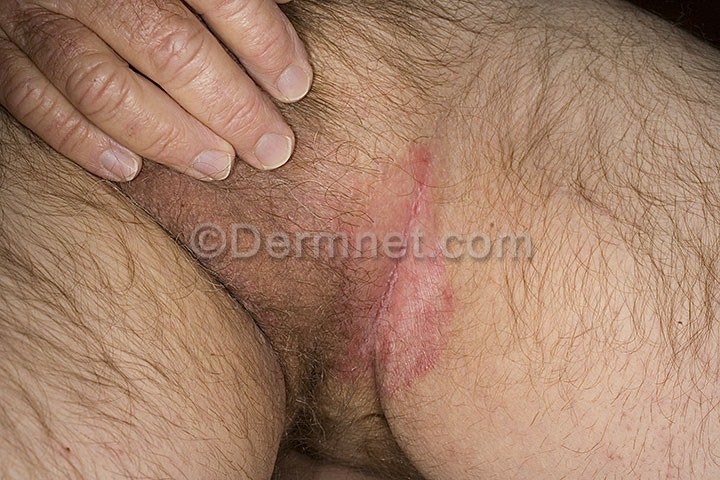
Disease: Psoriasis pictures Lichen Planus and related diseases